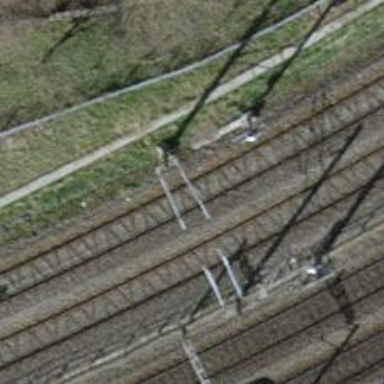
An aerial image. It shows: Single railway track with electrified contact line.